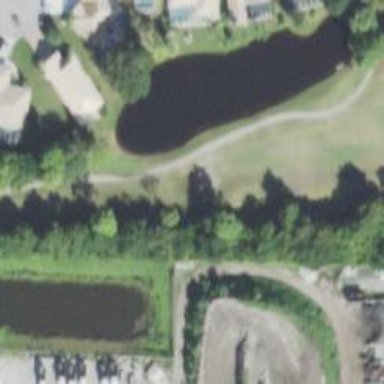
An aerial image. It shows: Path used for both walking and golf.